Interaction volume radius: 5 \u00c5
Interaction volume height: 20 \u00c5
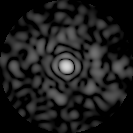
Disorder parameter: 0.8343